Question: I get an error like in VS2010, when i try to watch the values in columns and rows of my Jacobian Matrix.
For example; i have a matrix like
'''
MatrixXf j = MatrixXf::Zero(2,mList.size());
...
...
for(...)
{
j(0, col) += (-mList[i]->mLength*sin(angle));
j(1, col) += ( mList[i]->mLength*cos(angle));
}
'''
and when i debugging this part, it fails to watch the variable j(0,col). I know, maybe it's not a function name, but it has some value in it. I mean, the matrix consists of 10 cells, but what i get from visual studio is only one float value.
Here is the sc of debug:

Appreciate any help on watching the value of each cell.
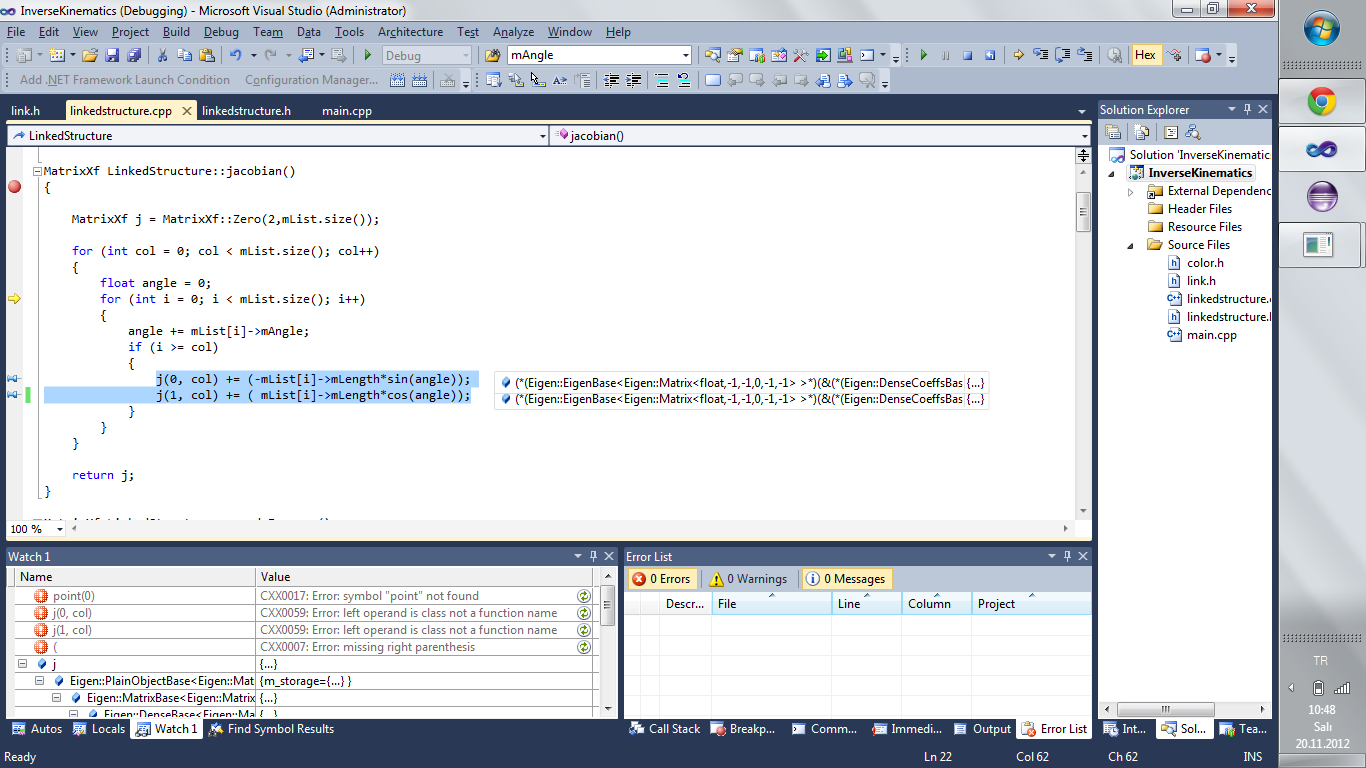
Answer: The 'j(0, col)' construction calls overloaded 'operator()()' on the class 'MatrixXf', such constructions are not evaluated by the debugger in native code. To view matrix's content, you should locate a pointer to the data inside the instance of 'MatrixXf'. Most likely, it will have a 'float*' type pointing to an array of data. By default, it is displayed in the debugger as a single float value. But you can specify its size manually as described <URL> to expand an array, like this: 'j.ptr,10'.
You can further enhance this approach by writing a special display rule in the 'autoexp.dat' file. See a comprehensive tutorial <URL>.